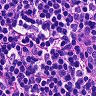
Metastatic tissue present: no